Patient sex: M
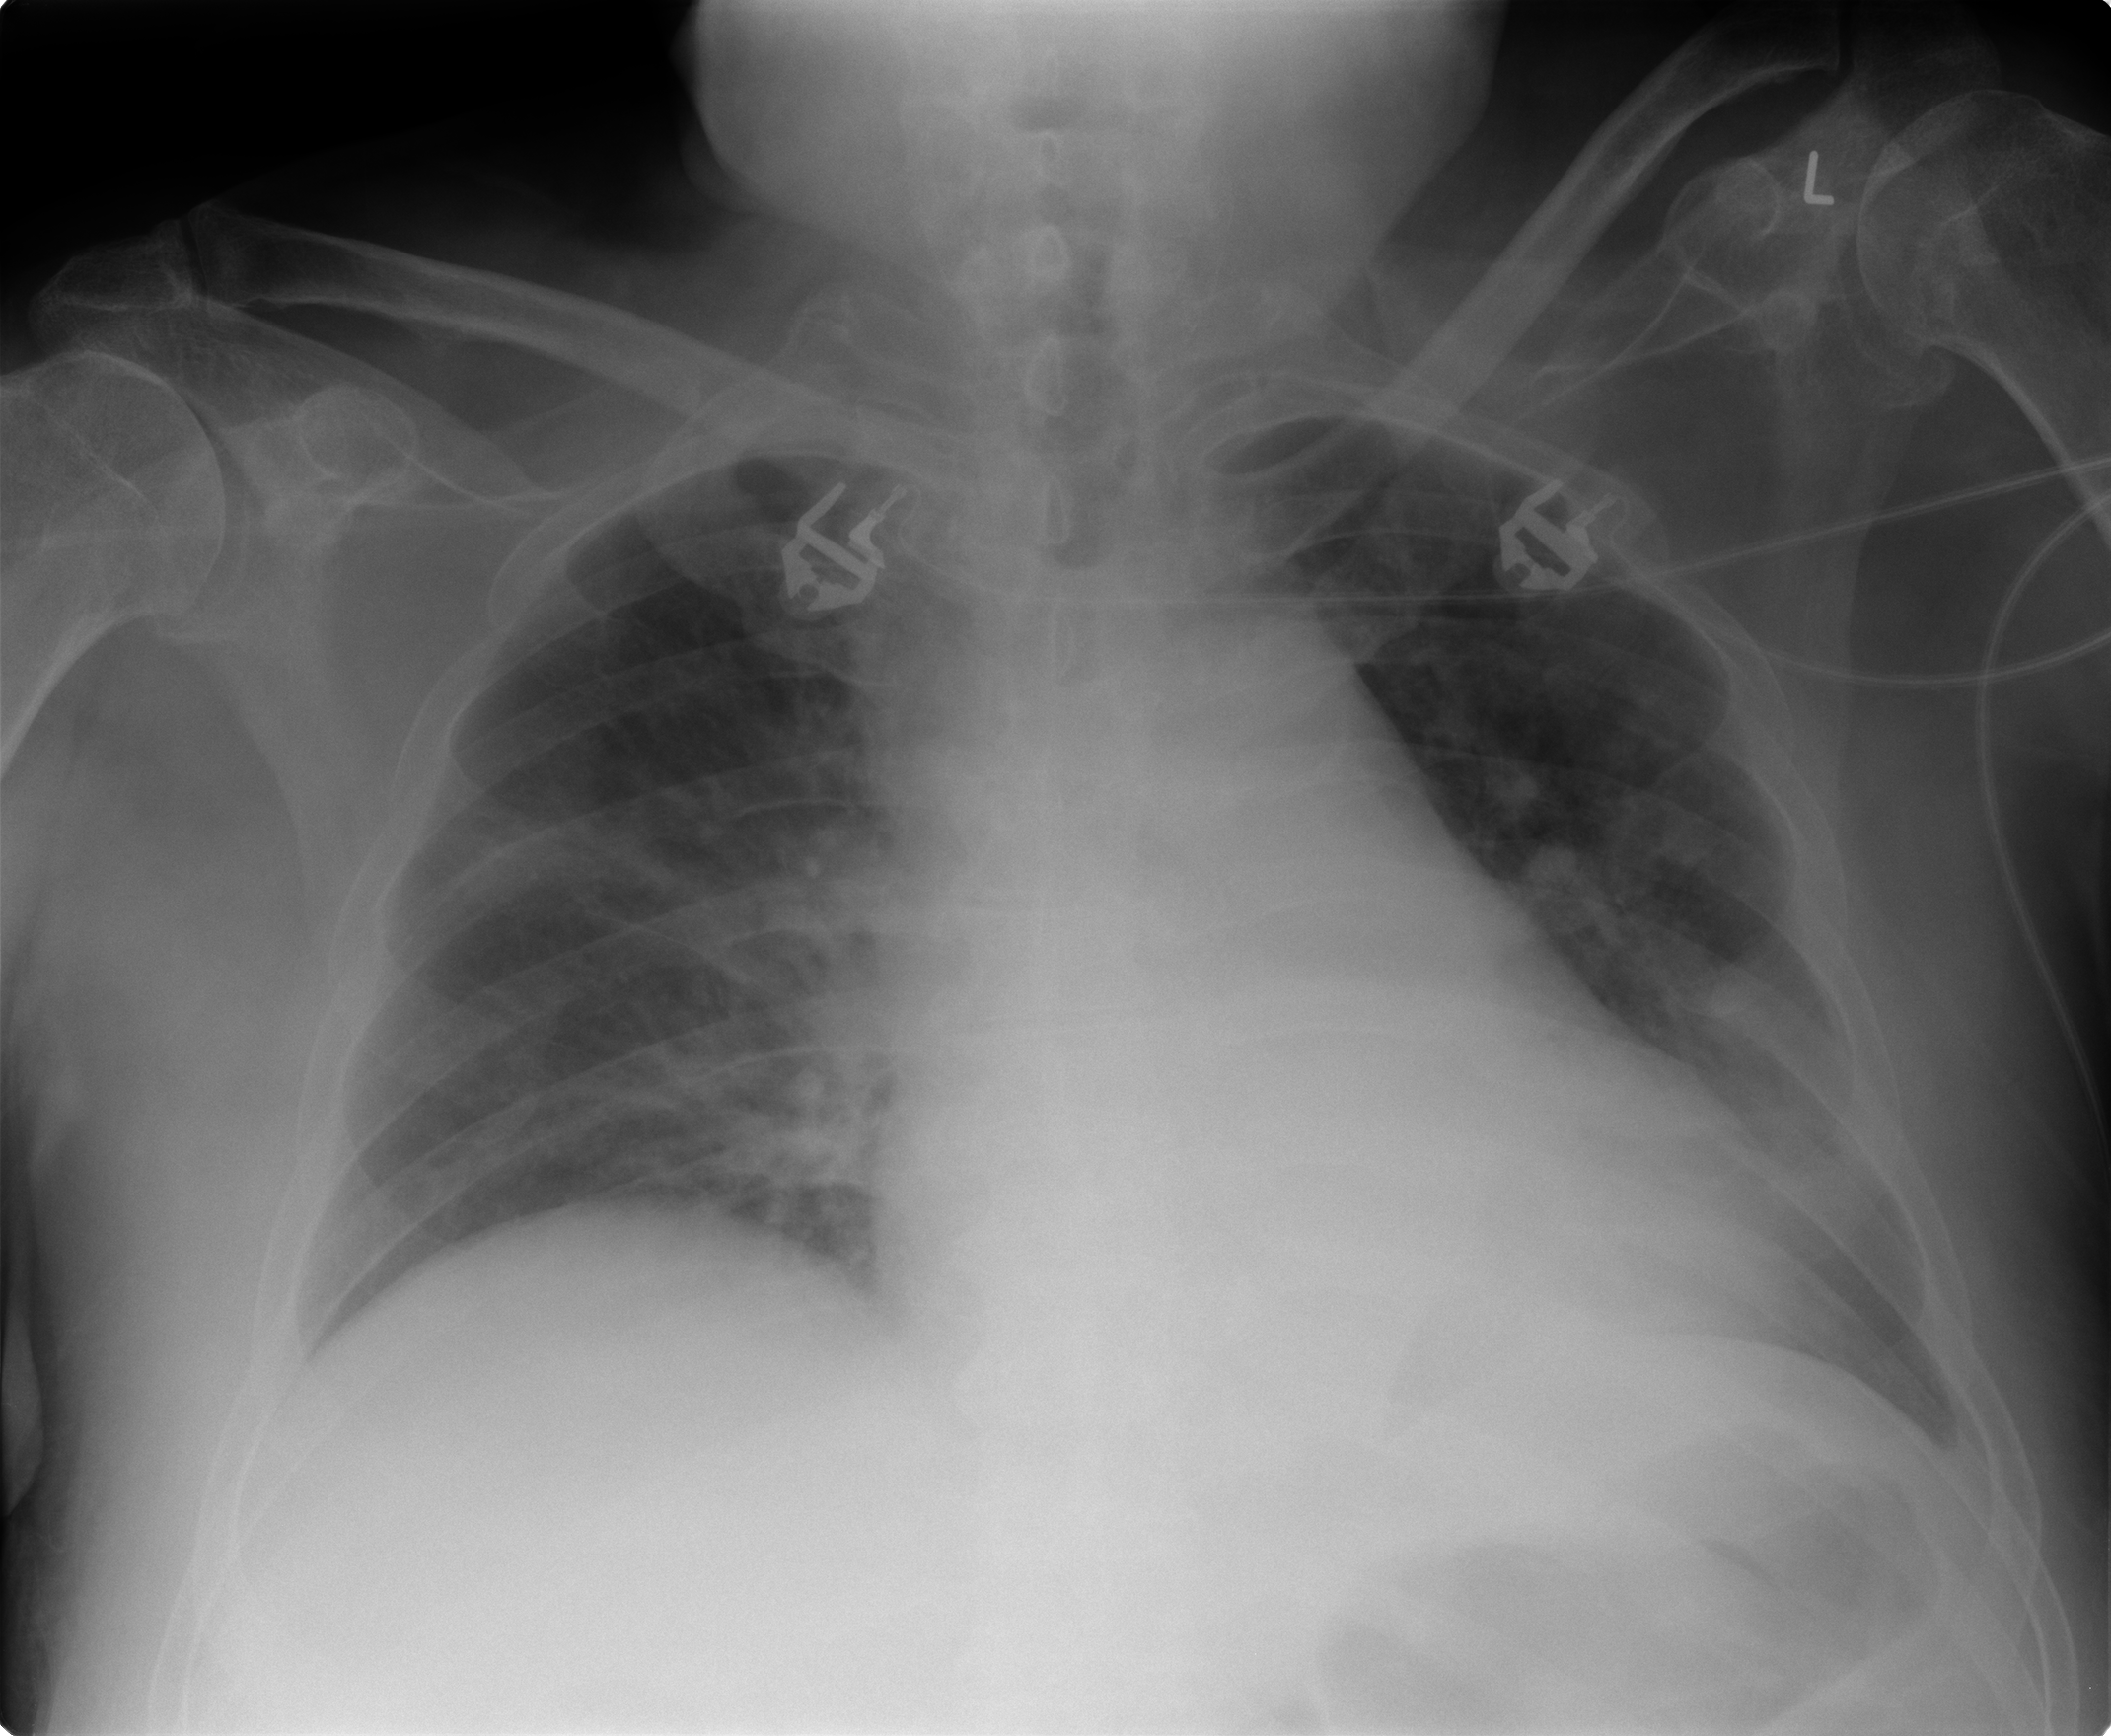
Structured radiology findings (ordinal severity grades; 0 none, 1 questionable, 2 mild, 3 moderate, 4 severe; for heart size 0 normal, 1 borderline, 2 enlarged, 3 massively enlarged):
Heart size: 2
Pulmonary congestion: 1
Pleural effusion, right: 0
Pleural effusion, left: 1
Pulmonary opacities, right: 1
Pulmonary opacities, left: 0
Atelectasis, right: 2
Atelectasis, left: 2